Aerial crown-view tile of a tropical tree (Barro Colorado Island, Panama), acquired 20250217:
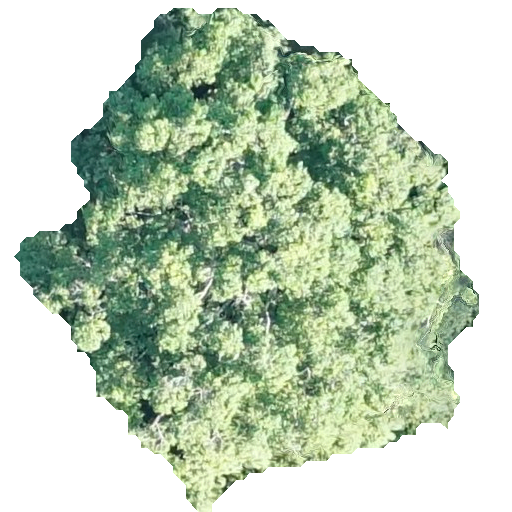
Species: Ocotea leptobotra
GBIF accepted scientific name: Ocotea leptobotra
Crown area: 218.301 m²